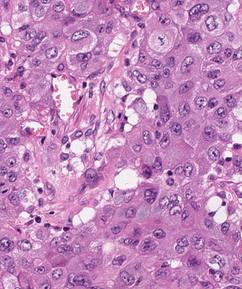
Tumor epithelial tissue: yes
Tumor-associated stroma tissue: yes
Normal tissue: no